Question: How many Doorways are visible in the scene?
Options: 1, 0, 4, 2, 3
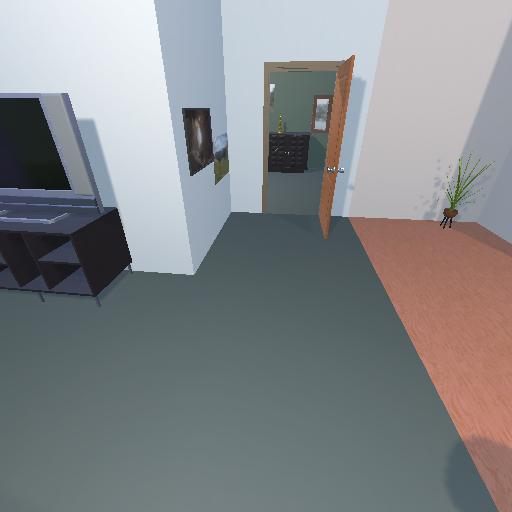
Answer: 1